Interaction volume radius: 5 \u00c5
Interaction volume height: 25 \u00c5
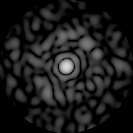
Disorder parameter: 0.7468